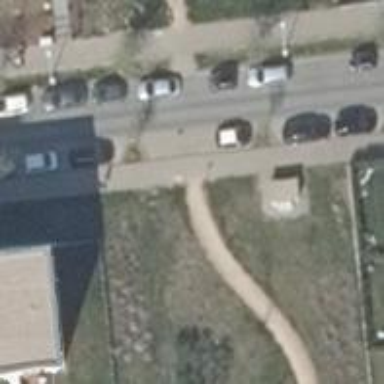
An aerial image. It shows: Footway covered with sand.